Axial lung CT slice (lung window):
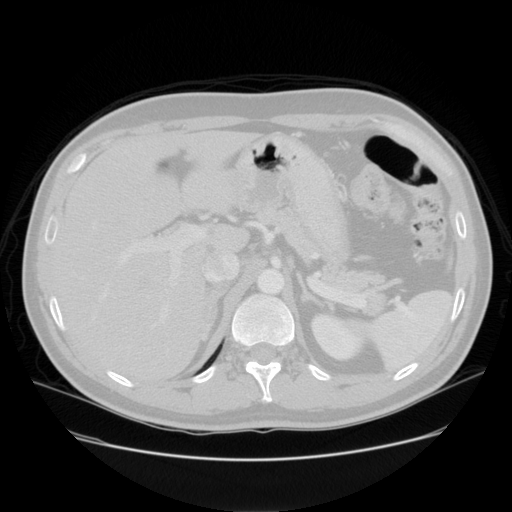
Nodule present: no